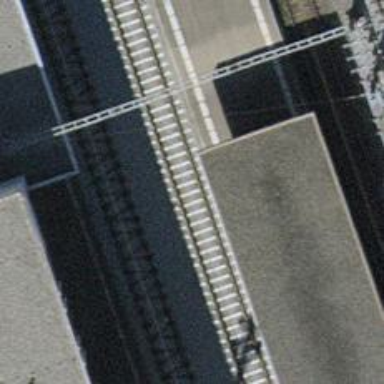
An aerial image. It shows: Railway milestone.